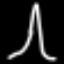
Label: The Eiffel Tower